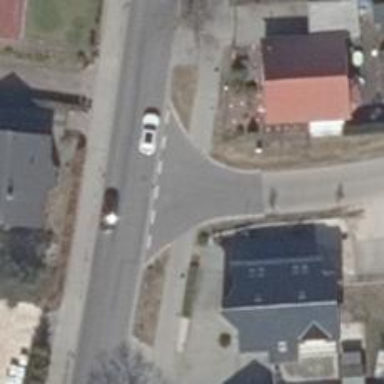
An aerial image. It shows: Asphalt road in residential area.